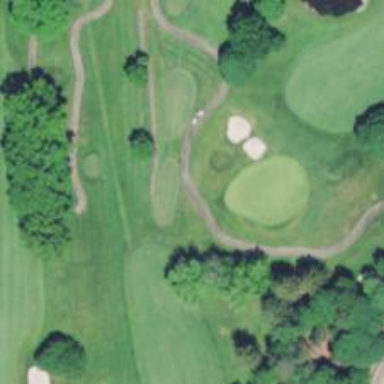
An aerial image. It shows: Pathway for golfing.